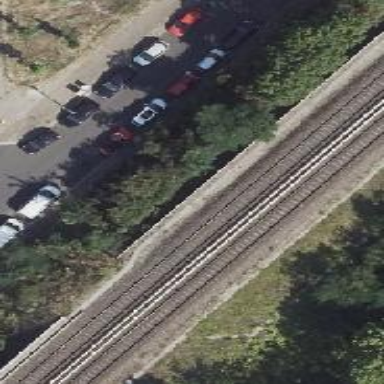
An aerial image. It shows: Light rail electrified railway.